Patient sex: M
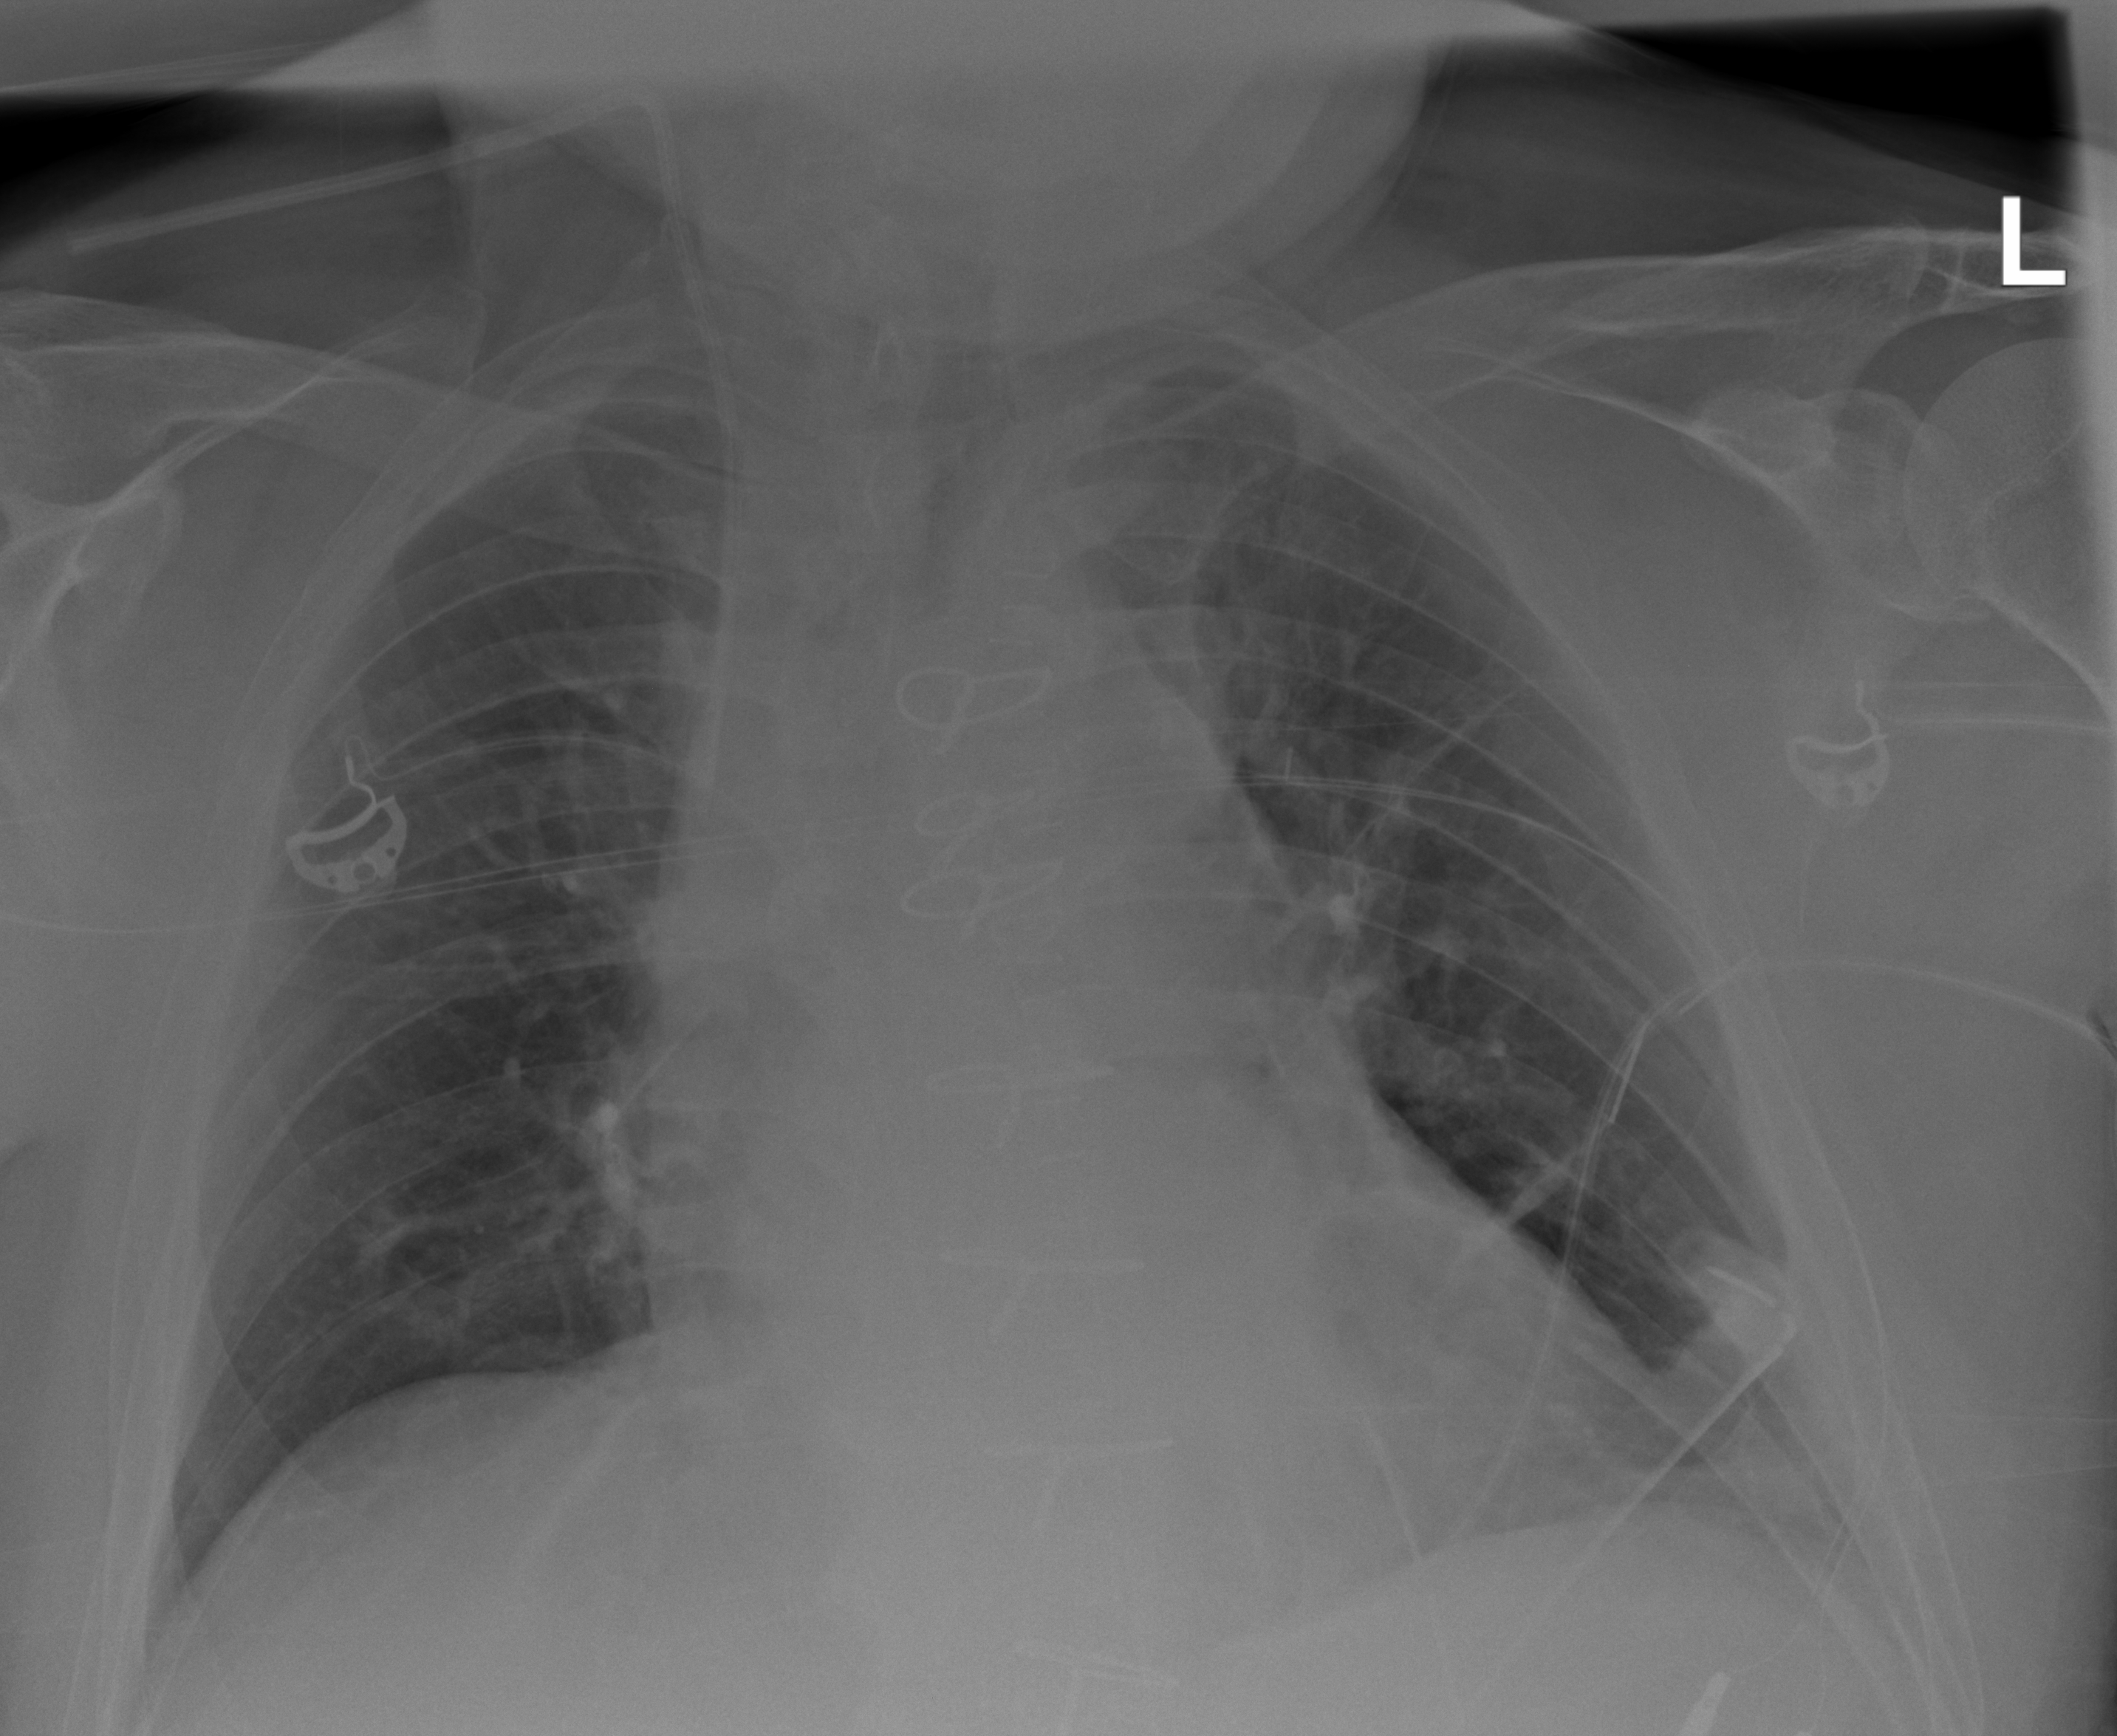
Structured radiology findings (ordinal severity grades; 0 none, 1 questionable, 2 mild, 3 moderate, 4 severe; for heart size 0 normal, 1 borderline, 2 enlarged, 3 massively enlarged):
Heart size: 2
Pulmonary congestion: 0
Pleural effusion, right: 0
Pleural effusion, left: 2
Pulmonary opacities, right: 0
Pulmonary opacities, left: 0
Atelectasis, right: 0
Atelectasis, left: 2